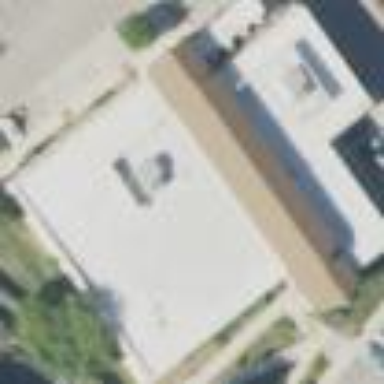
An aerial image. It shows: Clinic building.